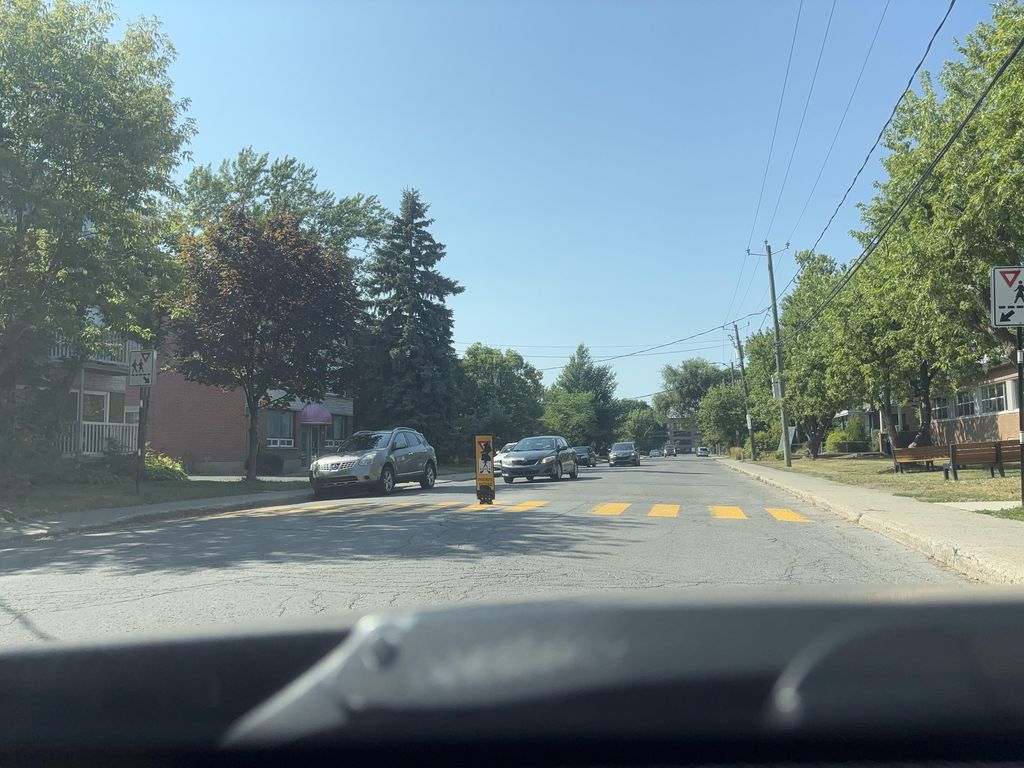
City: montreal